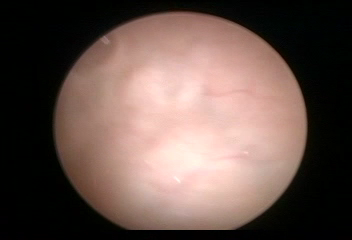
Modality: WLC
Class: Foreign bodies
Subclass: AirBubble
Bladder cancer association: No
Annotated structures: Air bubble